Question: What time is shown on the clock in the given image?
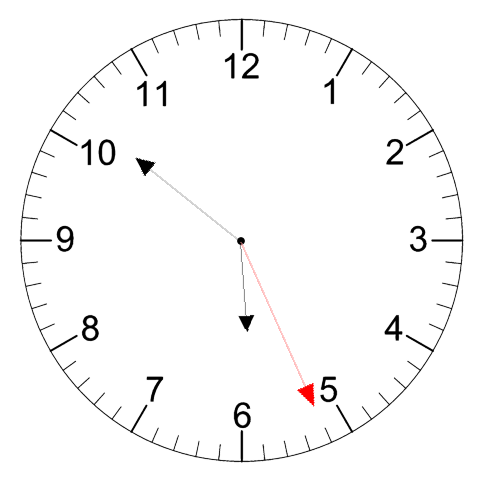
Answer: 05:51:26